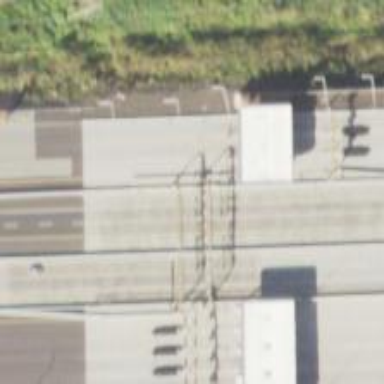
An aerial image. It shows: Toll gantry on the road.